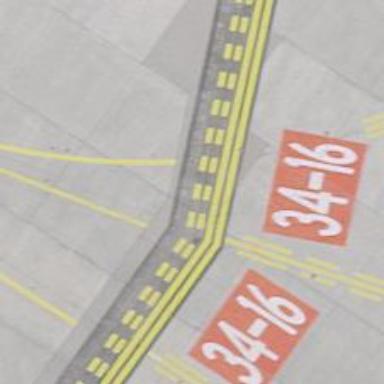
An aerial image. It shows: Runway holding position.